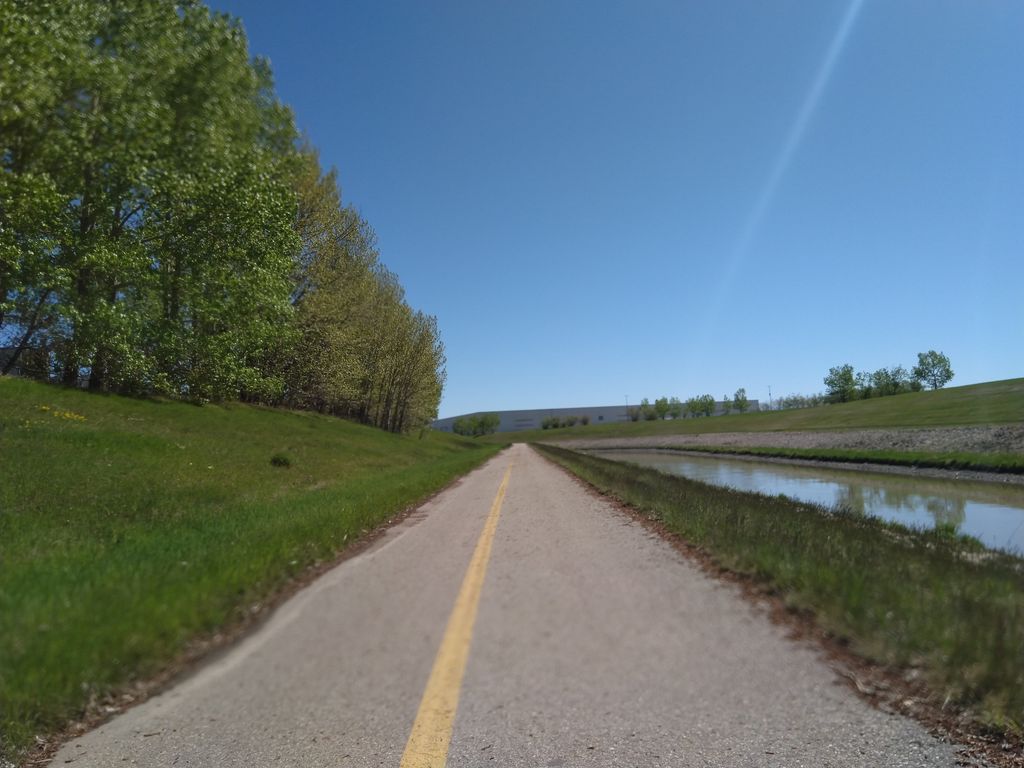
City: calgary